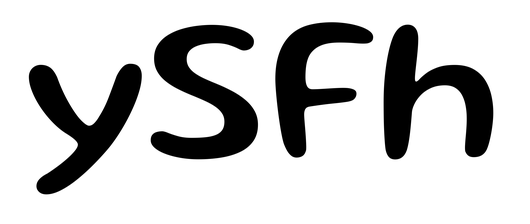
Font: Gluten_Regular